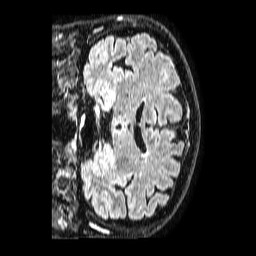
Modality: FLAIR
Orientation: coronal
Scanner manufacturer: philips
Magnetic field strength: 1.5 T
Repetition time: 4.8 s
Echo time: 0.3 s